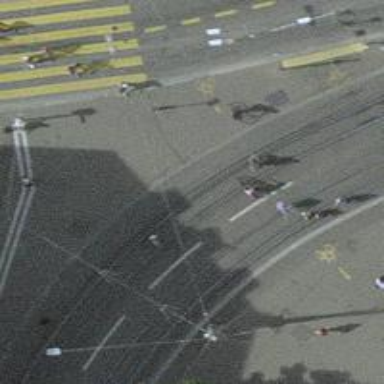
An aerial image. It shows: Tram crossing on the railway.